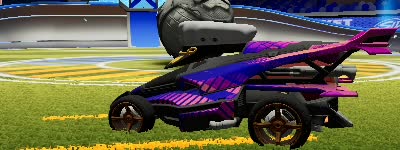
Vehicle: aftershock